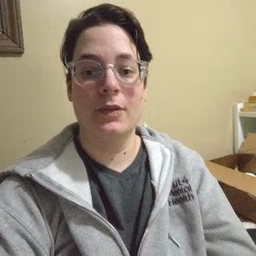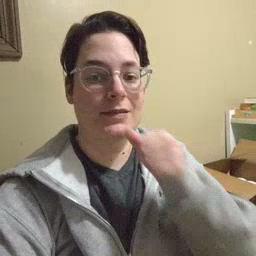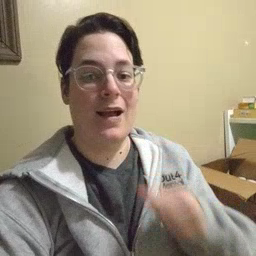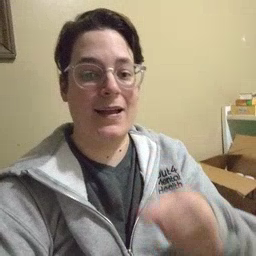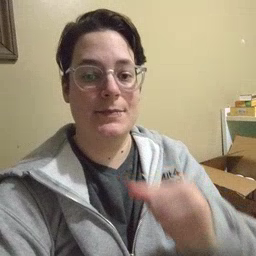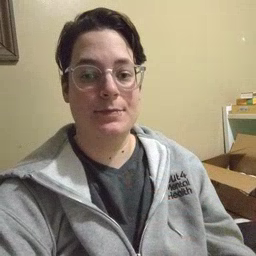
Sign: hide